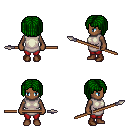
a pixel art fantasy rpg character, female body template, human, dark skin, white tunic, red pants, green pageboy hairstyle, brown shoes, spear, four views (front, back, left, right), 2x2 character sprite sheet, small pixel art, hard edges, no anti-aliasing